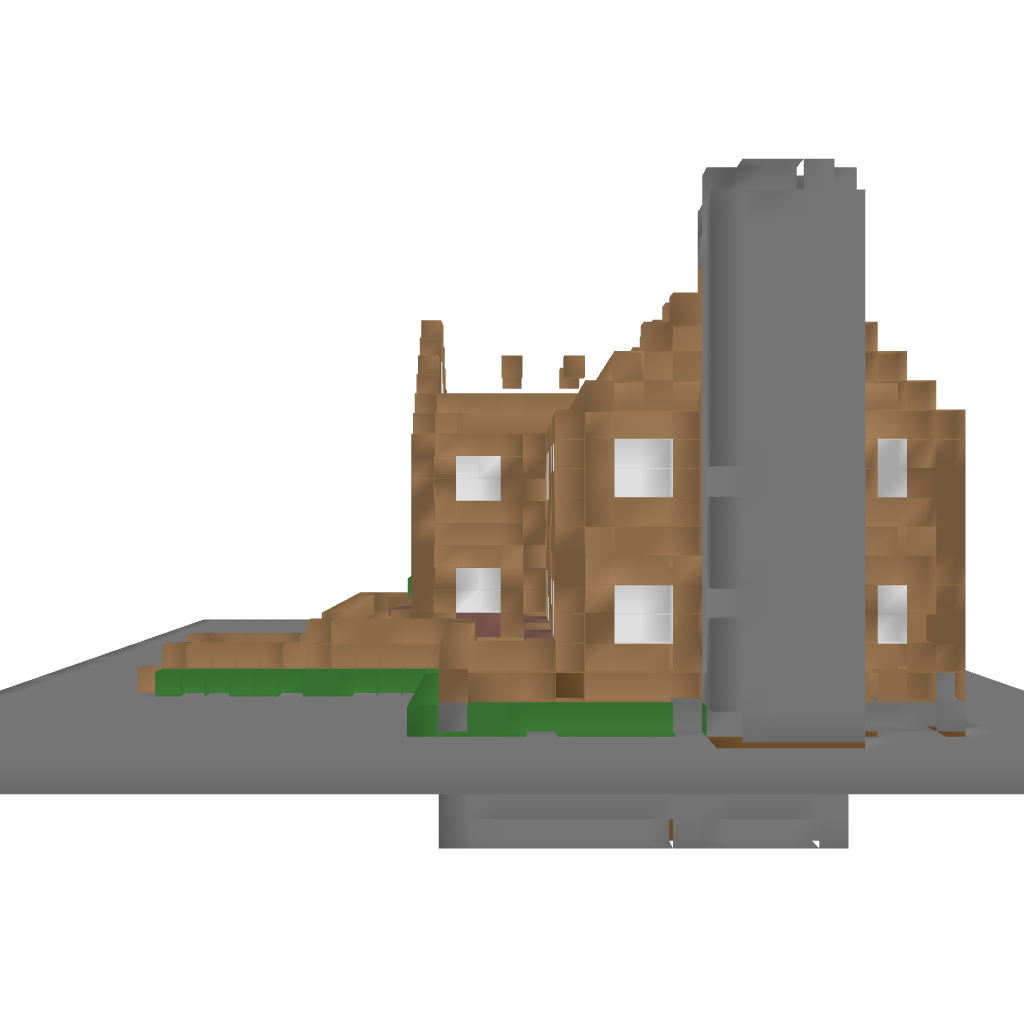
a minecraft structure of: Big Casual House bad low quality